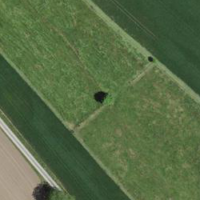
EUNIS habitat code: 52
Species observed at this site:
Milvus migrans